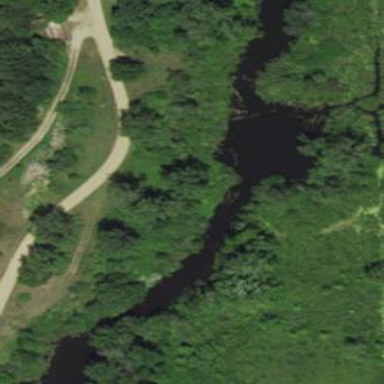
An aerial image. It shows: Pond surrounded by natural water.